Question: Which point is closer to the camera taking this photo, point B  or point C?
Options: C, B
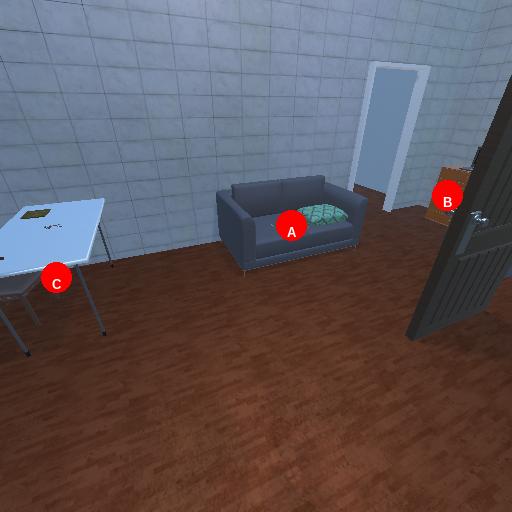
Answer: C